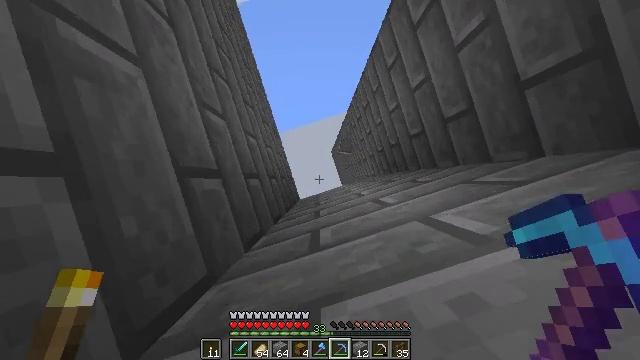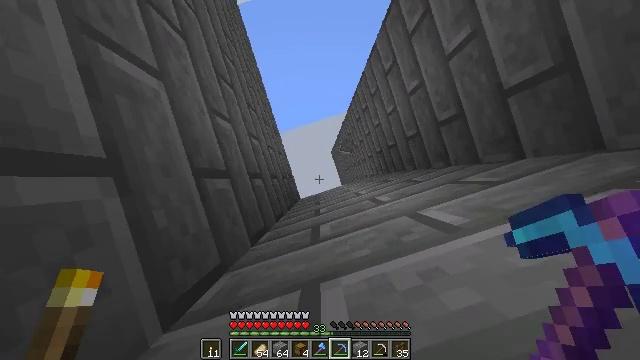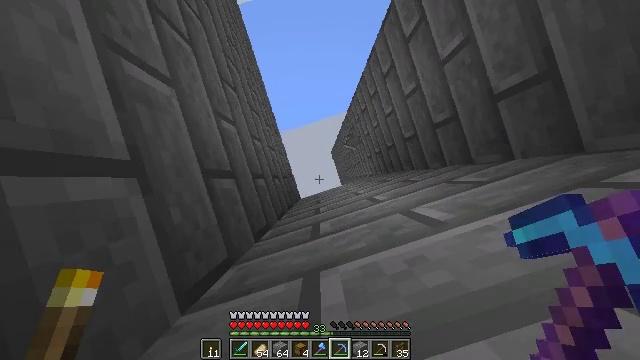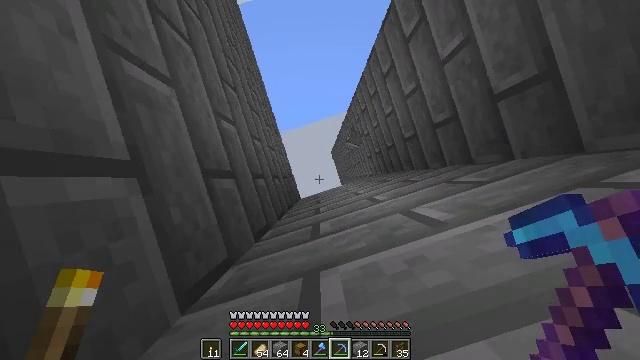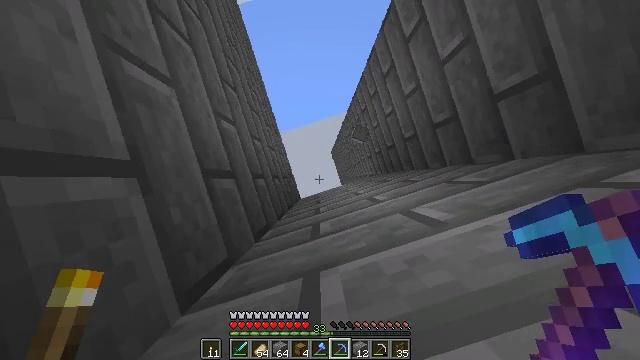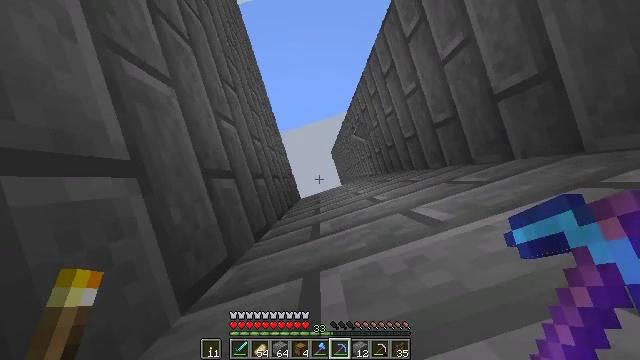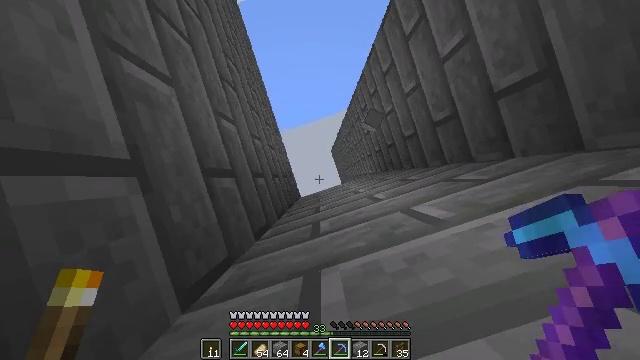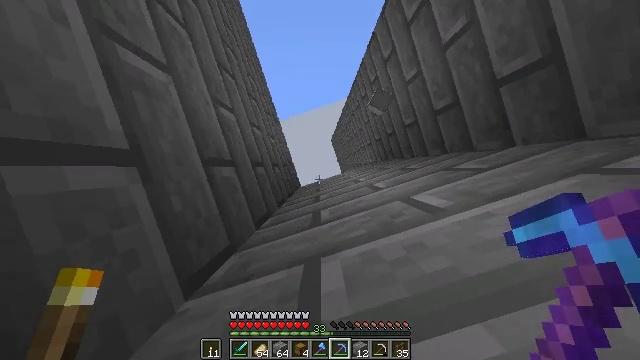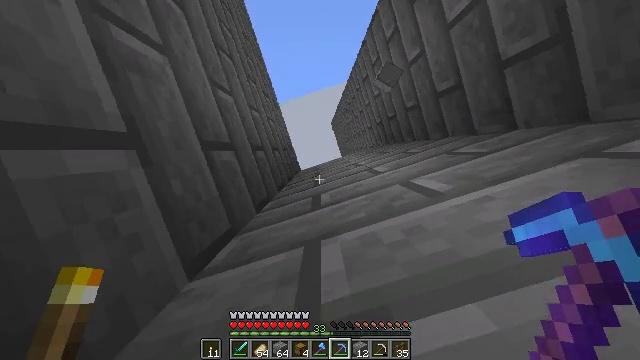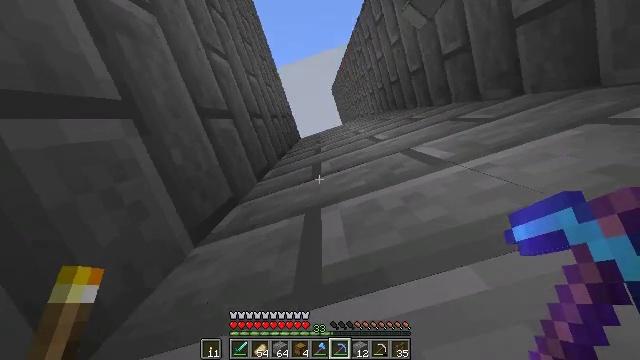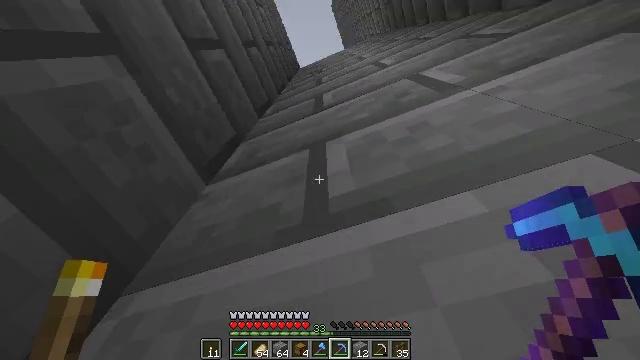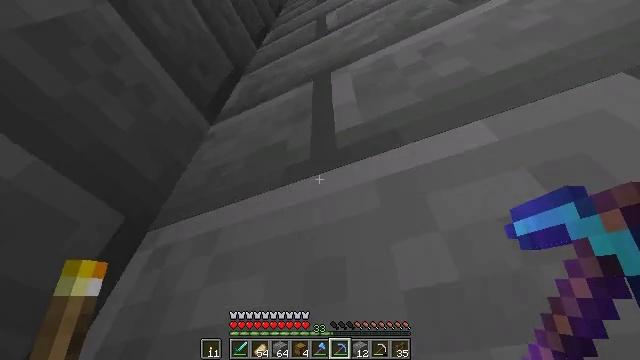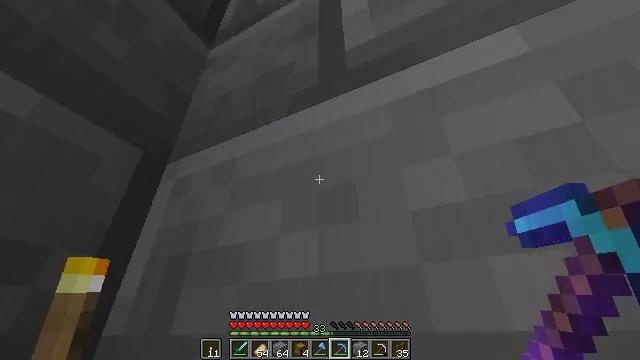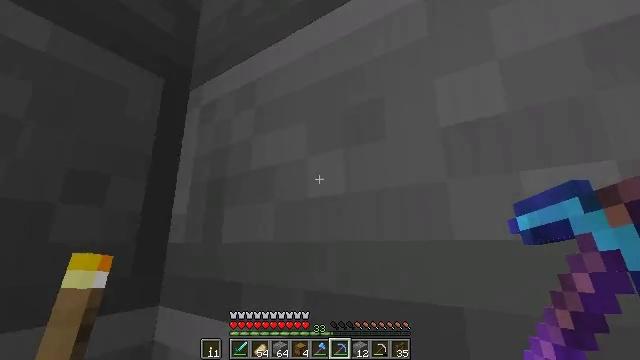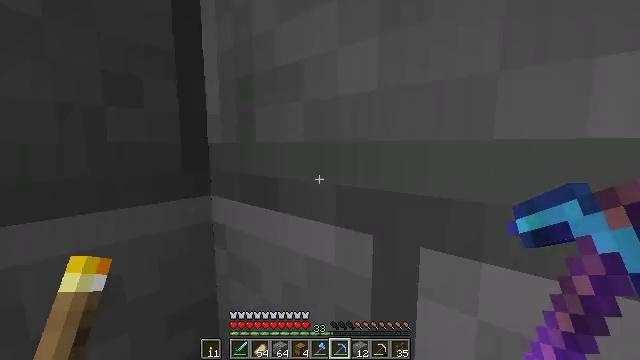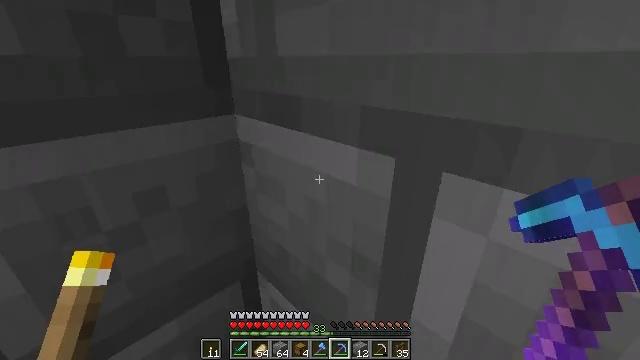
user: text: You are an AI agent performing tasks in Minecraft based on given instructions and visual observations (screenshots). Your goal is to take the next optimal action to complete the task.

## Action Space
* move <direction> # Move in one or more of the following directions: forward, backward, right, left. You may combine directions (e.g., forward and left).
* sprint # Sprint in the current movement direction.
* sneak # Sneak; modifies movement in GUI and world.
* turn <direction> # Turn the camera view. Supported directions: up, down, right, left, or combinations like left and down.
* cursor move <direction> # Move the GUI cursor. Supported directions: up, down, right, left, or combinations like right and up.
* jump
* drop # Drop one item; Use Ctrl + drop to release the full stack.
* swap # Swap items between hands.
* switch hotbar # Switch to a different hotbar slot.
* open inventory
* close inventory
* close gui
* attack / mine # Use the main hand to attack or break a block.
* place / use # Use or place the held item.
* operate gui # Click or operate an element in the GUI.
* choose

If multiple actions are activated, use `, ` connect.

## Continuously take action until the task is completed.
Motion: motion action
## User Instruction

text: Break the smooth stone to collect it.
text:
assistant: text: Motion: no_op
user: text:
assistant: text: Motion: no_op
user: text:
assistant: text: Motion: no_op
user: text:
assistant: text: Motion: no_op
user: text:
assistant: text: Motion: no_op
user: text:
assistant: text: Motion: no_op
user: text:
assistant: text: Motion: turn down
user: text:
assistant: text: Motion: turn down
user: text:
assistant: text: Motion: turn down
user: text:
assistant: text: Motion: turn left and down
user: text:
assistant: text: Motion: turn left and down
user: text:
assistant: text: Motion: turn left and down
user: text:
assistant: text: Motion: turn left and down
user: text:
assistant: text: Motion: turn left and down
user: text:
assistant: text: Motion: turn left and down
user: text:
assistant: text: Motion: turn left and down
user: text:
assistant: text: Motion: turn down
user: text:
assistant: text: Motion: turn down
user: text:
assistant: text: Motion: turn down
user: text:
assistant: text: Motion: turn down
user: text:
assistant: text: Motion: turn down
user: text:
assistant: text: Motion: turn left and down, attack / mine
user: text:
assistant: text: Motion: turn left and down, attack / mine
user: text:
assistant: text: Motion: turn left and down, attack / mine
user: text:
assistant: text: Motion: turn left and down, attack / mine
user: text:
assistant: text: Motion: attack / mine
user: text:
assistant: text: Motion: attack / mine
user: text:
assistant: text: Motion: attack / mine
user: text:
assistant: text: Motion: attack / mine
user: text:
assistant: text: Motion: attack / mine